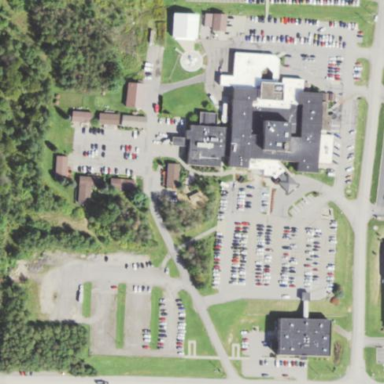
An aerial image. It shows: Hospital.